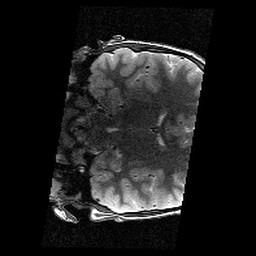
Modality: T2w
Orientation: coronal
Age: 10
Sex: male
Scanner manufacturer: siemens
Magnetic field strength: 3 T
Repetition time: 9.23 s
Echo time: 0.067 s